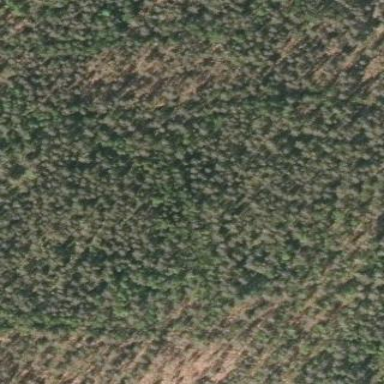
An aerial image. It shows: Woodland with needle-leaved trees.